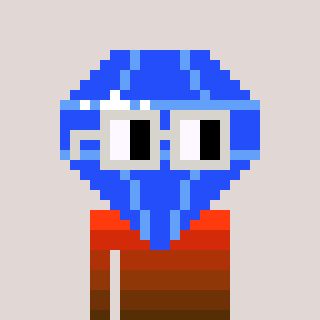
a pixel art character with square light gray glasses, a blue diamond-shaped head and a orange-colored body on a warm background